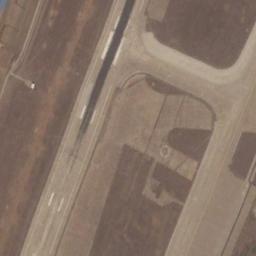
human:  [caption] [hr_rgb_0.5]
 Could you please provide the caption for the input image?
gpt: The runway goes through the clearing and another road connects to the runway .

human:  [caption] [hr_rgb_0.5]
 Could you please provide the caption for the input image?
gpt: There are brown bare ground next to the two connected runways .

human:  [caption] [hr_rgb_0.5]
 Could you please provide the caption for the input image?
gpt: The grass is beside the runway .

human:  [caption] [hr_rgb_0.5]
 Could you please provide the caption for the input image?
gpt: The runway is on the bare land .

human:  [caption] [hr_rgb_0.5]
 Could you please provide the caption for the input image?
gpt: There are brown bare land beside the runway .